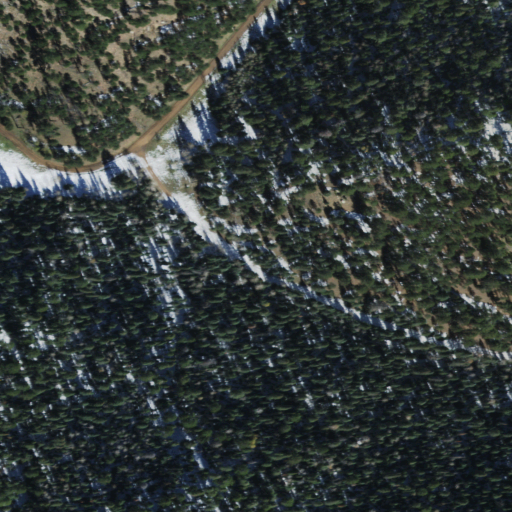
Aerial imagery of valley in Arizona named Browns Canyon containing evergreen forest, grassland, and shrub